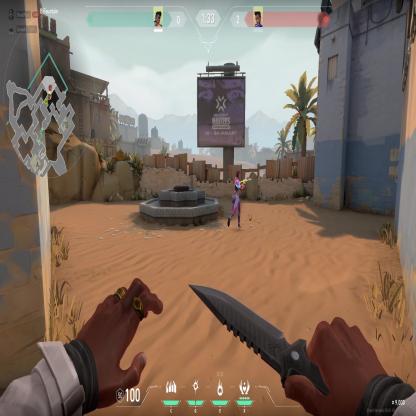
Label: enemy